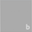
Piece: xx